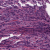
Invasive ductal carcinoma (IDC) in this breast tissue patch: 1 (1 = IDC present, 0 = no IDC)